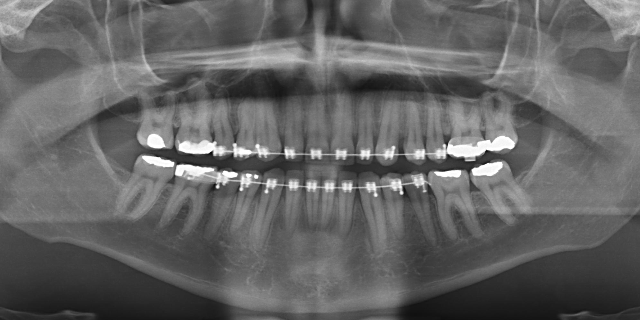
adult